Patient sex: M
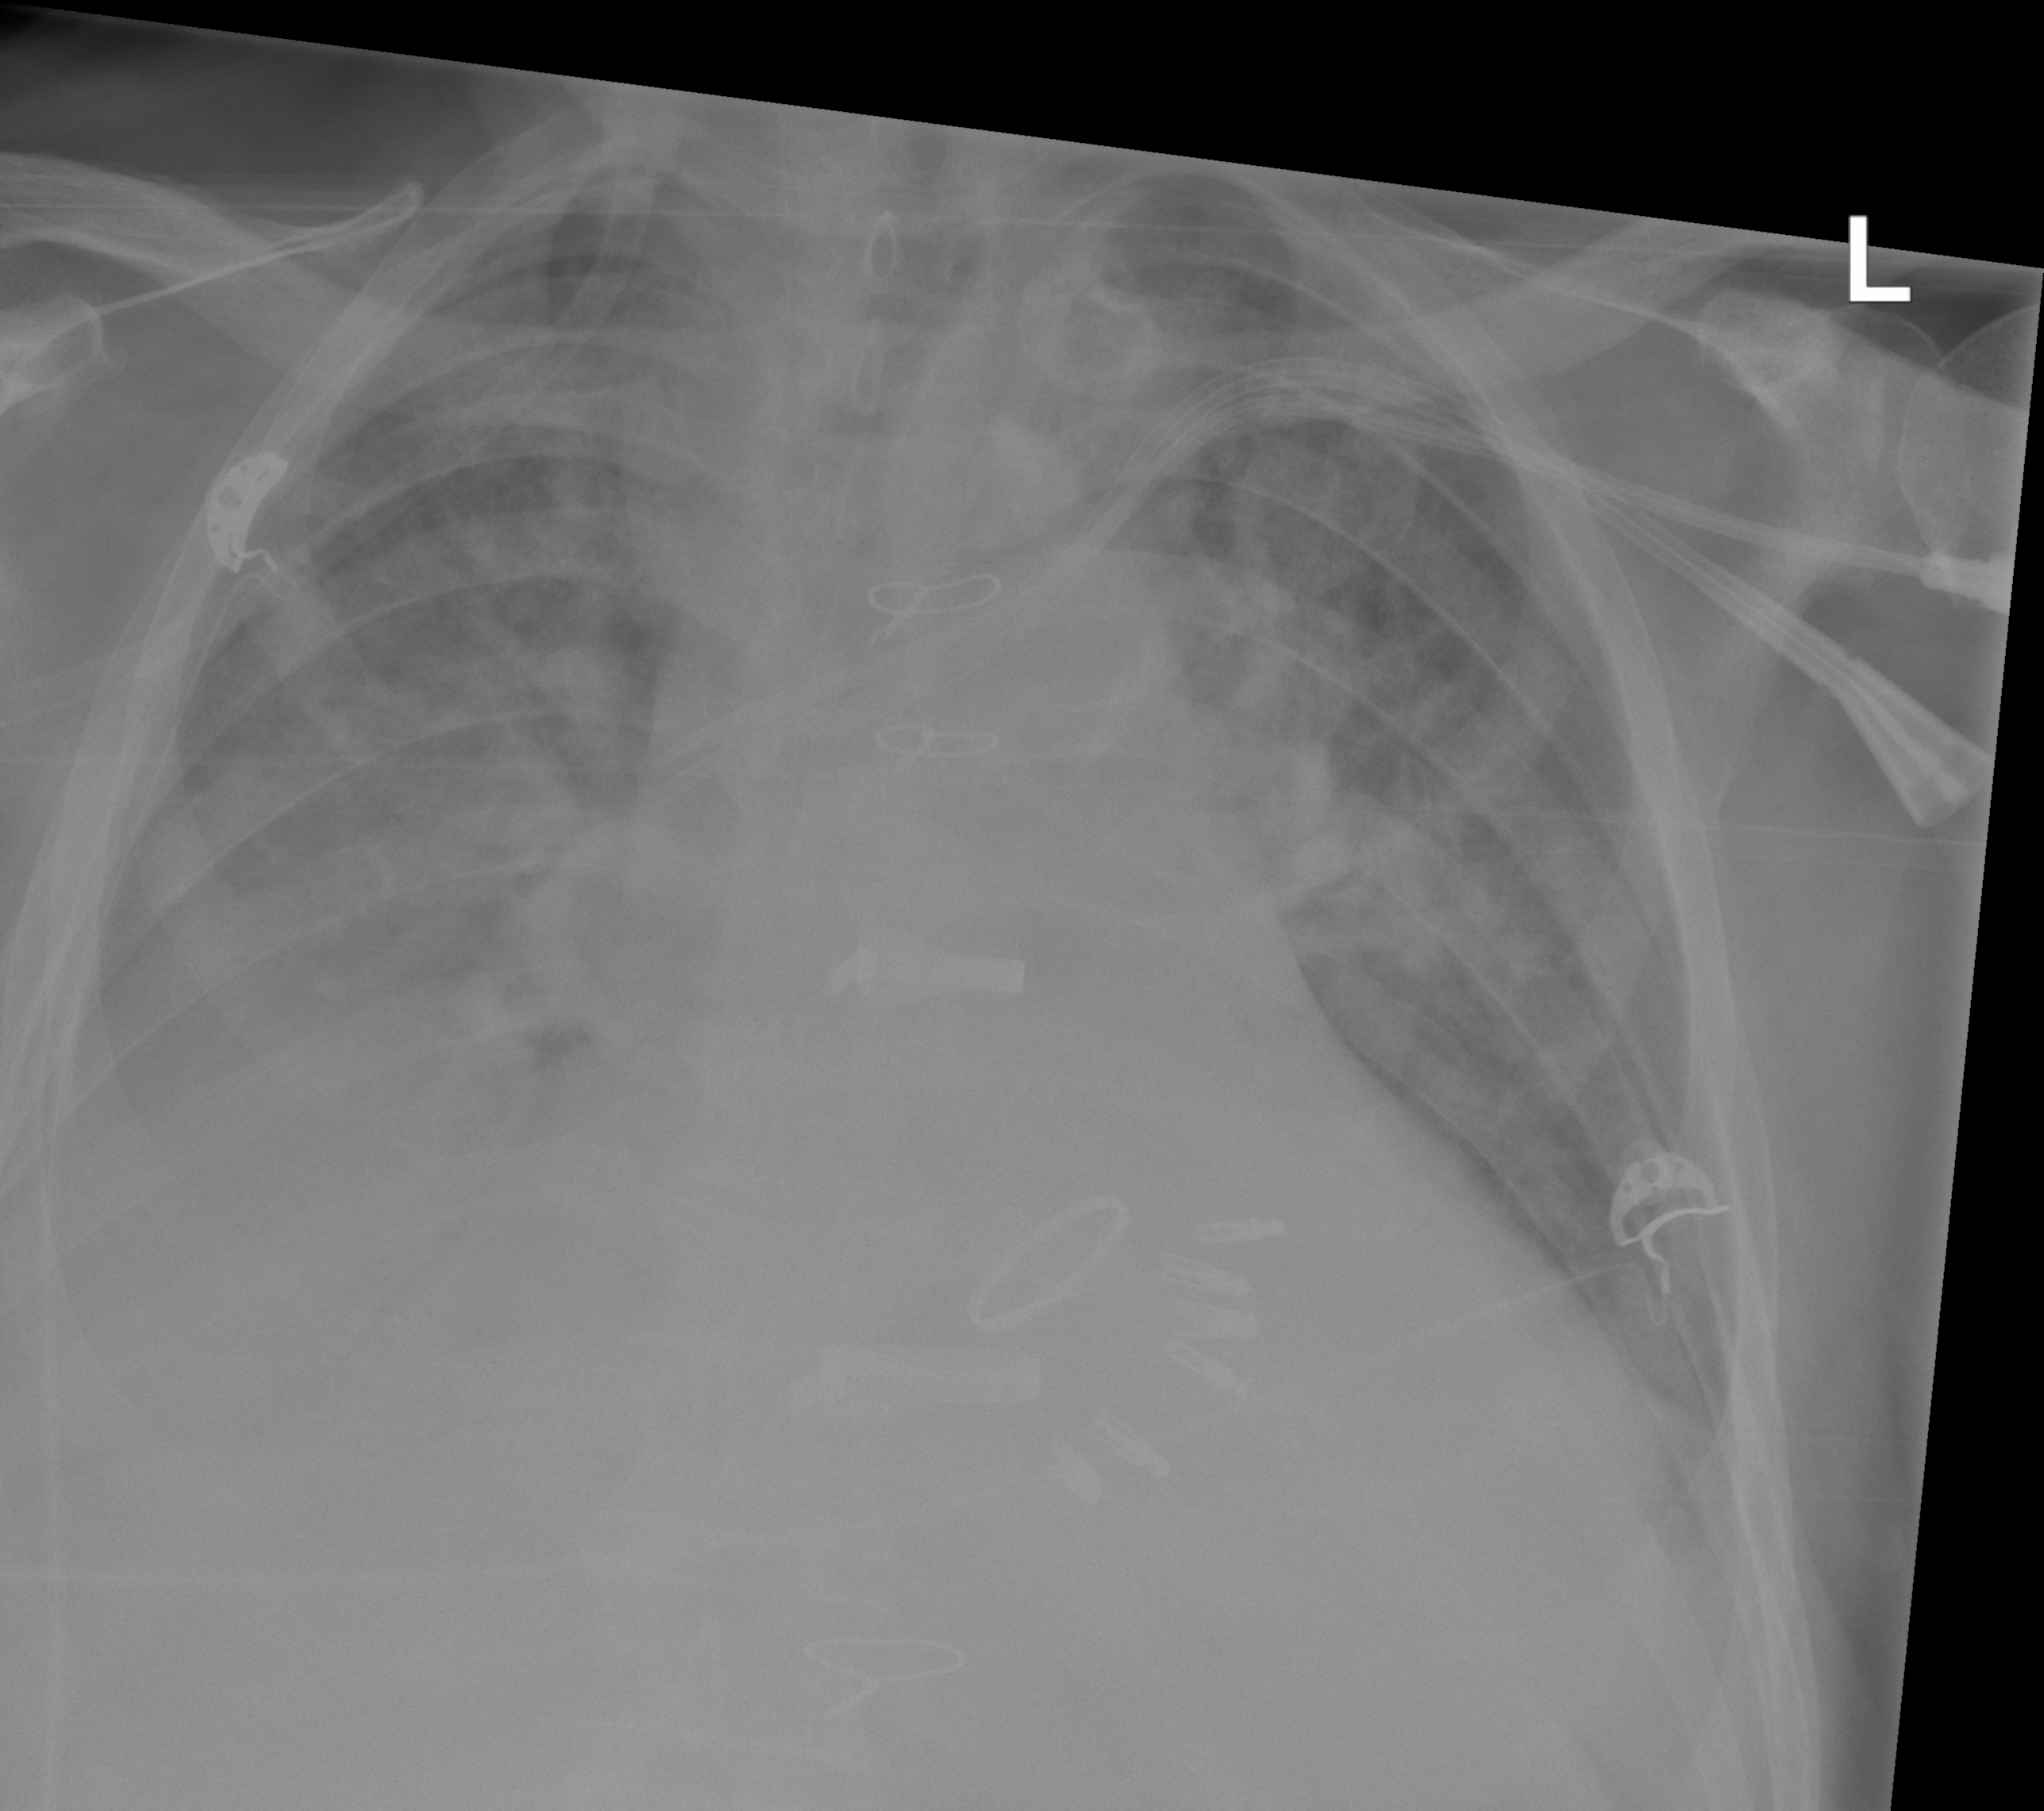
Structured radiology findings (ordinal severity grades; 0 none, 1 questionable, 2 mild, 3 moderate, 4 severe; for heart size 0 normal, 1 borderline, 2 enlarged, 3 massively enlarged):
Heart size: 3
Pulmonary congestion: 3
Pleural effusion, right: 3
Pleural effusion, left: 0
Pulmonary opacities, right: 3
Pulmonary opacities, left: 3
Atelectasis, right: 3
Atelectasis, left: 2